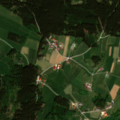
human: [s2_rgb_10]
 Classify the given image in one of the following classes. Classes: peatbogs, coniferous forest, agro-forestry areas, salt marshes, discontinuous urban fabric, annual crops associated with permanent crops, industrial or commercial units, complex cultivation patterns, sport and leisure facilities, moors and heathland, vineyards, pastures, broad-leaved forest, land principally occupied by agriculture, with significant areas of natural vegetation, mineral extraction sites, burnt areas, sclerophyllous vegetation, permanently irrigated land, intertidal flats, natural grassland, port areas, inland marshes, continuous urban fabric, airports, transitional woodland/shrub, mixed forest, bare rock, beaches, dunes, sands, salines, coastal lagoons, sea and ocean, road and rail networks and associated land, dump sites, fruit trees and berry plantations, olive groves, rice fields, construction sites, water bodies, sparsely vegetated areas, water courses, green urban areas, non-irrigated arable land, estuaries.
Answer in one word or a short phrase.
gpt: non-irrigated arable land, pastures, coniferous forest